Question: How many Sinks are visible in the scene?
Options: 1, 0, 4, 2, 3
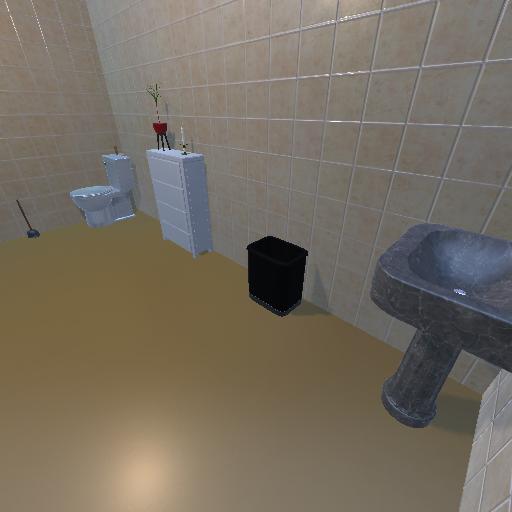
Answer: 1